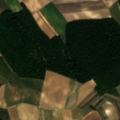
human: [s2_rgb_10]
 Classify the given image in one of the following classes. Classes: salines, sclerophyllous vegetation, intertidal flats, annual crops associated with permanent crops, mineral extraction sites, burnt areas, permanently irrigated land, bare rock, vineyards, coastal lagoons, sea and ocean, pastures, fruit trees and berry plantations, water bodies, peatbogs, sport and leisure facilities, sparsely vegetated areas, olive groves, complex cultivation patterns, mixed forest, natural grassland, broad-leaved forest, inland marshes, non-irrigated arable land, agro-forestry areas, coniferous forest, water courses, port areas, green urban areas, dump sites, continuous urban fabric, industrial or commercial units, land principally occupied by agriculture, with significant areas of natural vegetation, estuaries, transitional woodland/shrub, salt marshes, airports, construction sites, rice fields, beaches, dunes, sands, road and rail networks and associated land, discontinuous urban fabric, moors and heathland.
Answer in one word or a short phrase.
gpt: non-irrigated arable land, land principally occupied by agriculture, with significant areas of natural vegetation, broad-leaved forest